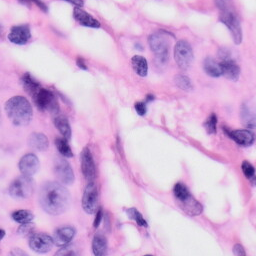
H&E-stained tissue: Skin